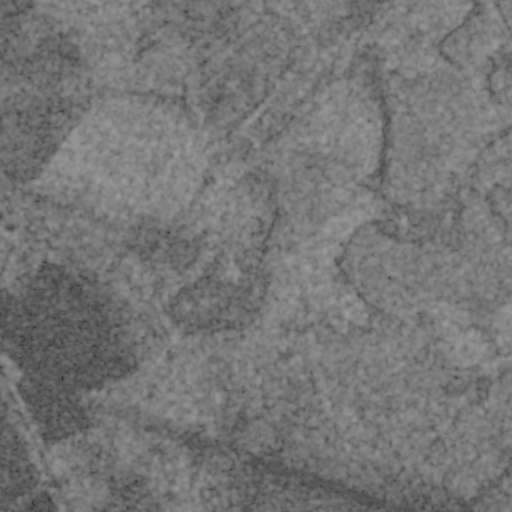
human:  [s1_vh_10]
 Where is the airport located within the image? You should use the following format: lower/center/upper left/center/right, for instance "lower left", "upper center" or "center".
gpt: The airport is located in the lower right of the image.
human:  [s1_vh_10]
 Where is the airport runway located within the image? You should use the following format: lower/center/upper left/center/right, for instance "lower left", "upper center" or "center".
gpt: The airport runway is located in the lower right of the image.
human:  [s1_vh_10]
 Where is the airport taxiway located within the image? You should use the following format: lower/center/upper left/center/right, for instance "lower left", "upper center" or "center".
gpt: The airport taxiway is located in the lower right of the image.
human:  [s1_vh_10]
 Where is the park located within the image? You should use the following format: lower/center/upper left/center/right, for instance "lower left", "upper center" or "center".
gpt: The park is located in the lower left of the image.
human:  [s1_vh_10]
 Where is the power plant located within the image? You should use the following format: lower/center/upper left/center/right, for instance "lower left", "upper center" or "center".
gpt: There is no power plant in the image.

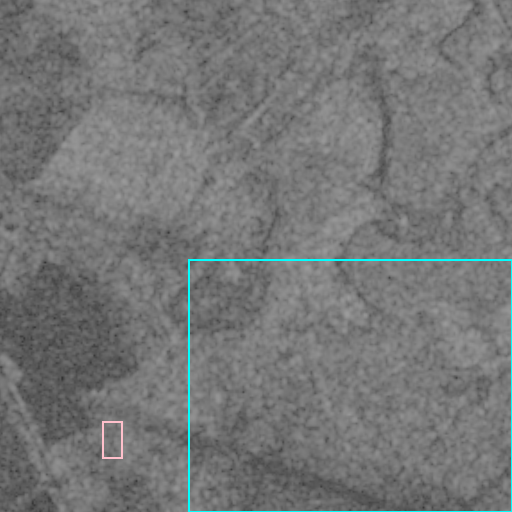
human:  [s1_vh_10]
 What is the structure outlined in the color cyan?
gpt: The structure outlined in cyan is an airport.
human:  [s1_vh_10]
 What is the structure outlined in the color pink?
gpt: The structure outlined in pink is a park.
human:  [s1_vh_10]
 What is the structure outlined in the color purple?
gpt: There is no purple outline.